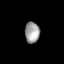
Tissue: lung
Cell type: Fibroblasts
Senescence score: 0.6375
Nuclear area (px): 306
Mean DAPI intensity: 156.32